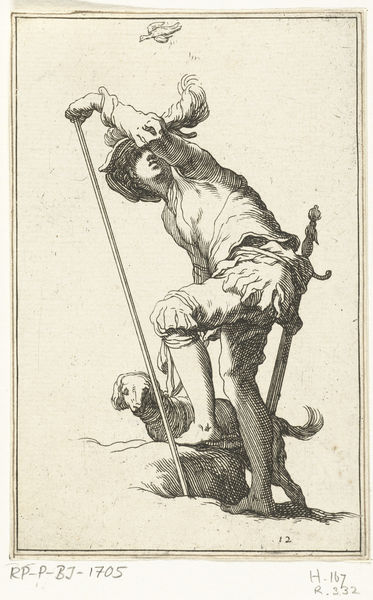
Titel: Jonge soldaat
Künstler: Frederick Bloemaert
Standort: Amsterdam
Institution: Rijksmuseum
Schlagwörter: homme, chapeau, chien, gravure, peinture, fleur, épée, dessin, oiseau, berger, bâton, garçon, plume, gens, vetements, personne, nu-pieds, dessein, print